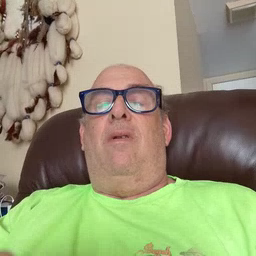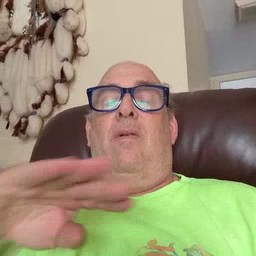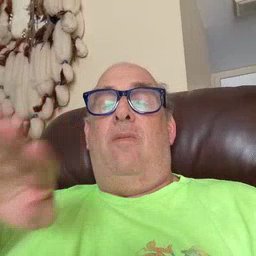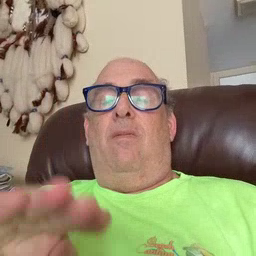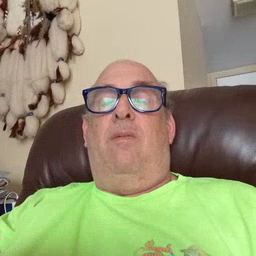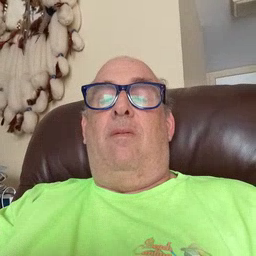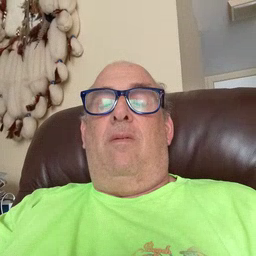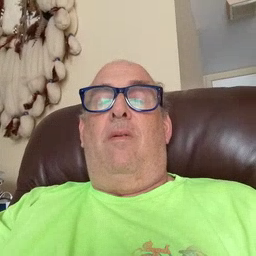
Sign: pool